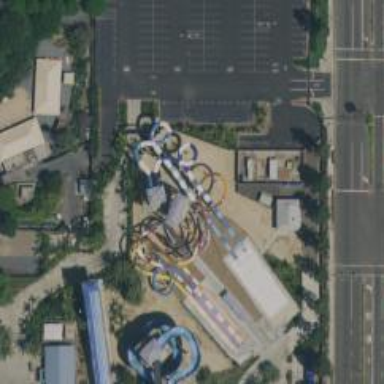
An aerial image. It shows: Water slide attraction.